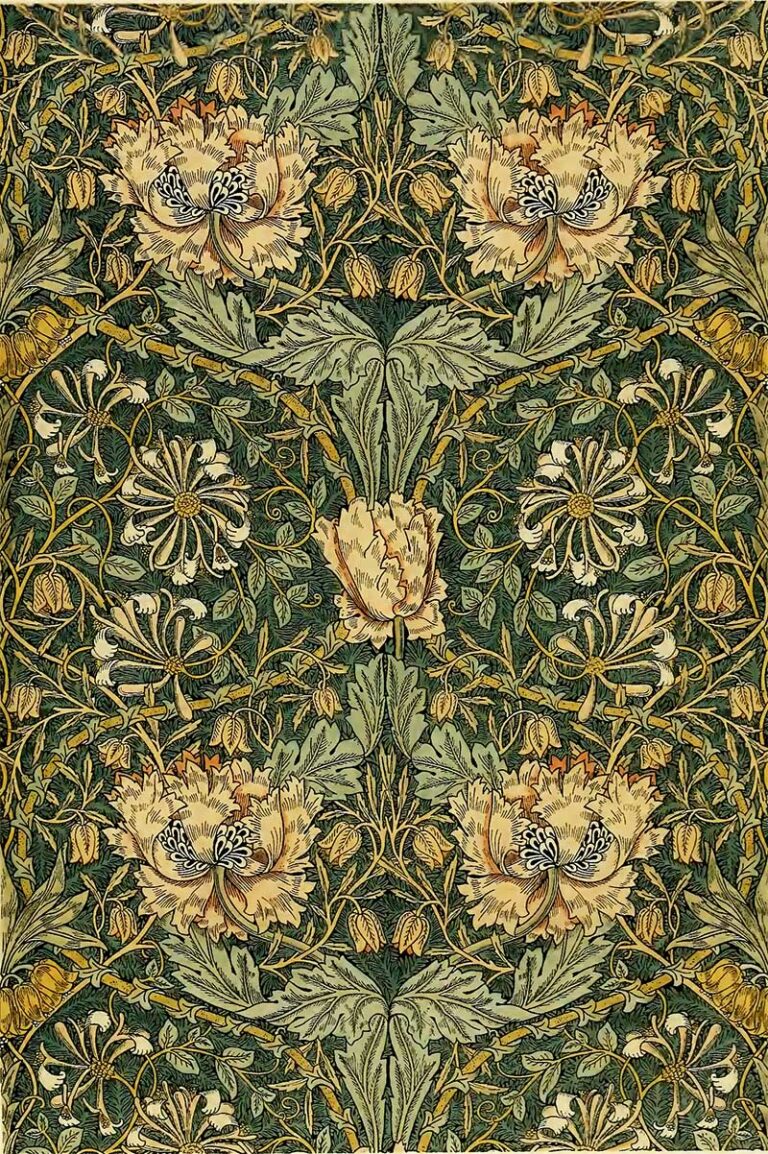
Design: May-Honeysuckle
Year: 1883